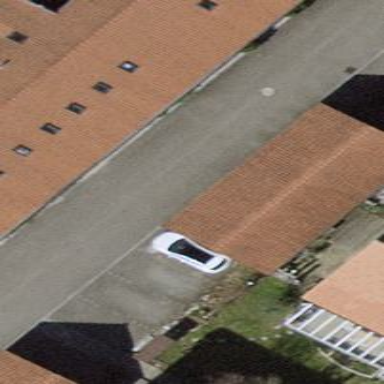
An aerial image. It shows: Building with gabled roof.